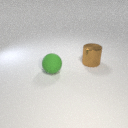
large green rubber sphere to the left of large brown metal cylinder